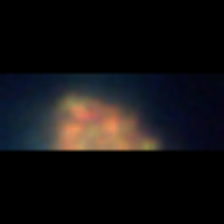
Taxon: Unknown_detritus
Group: Unknown